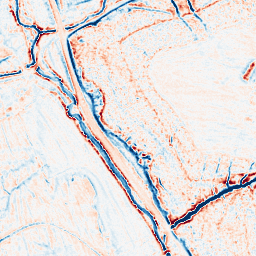
Category: multiscale
Decomposition family: dog_multiscale
Decomposition parameters: sigma_ratio: 1.4
n_scales: 4
base_sigma: 0.5
Upsampling method: quadratic
Upsampling parameters: scale: 4
Upsampling scale: 4